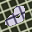
Label: 0